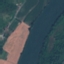
Label: River